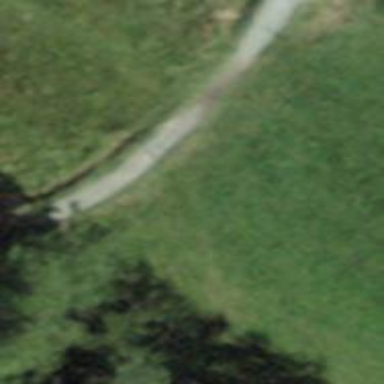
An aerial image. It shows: Nordic path designed for classic and skating styles.